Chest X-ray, PA view. Patient: 67 years old, sex M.
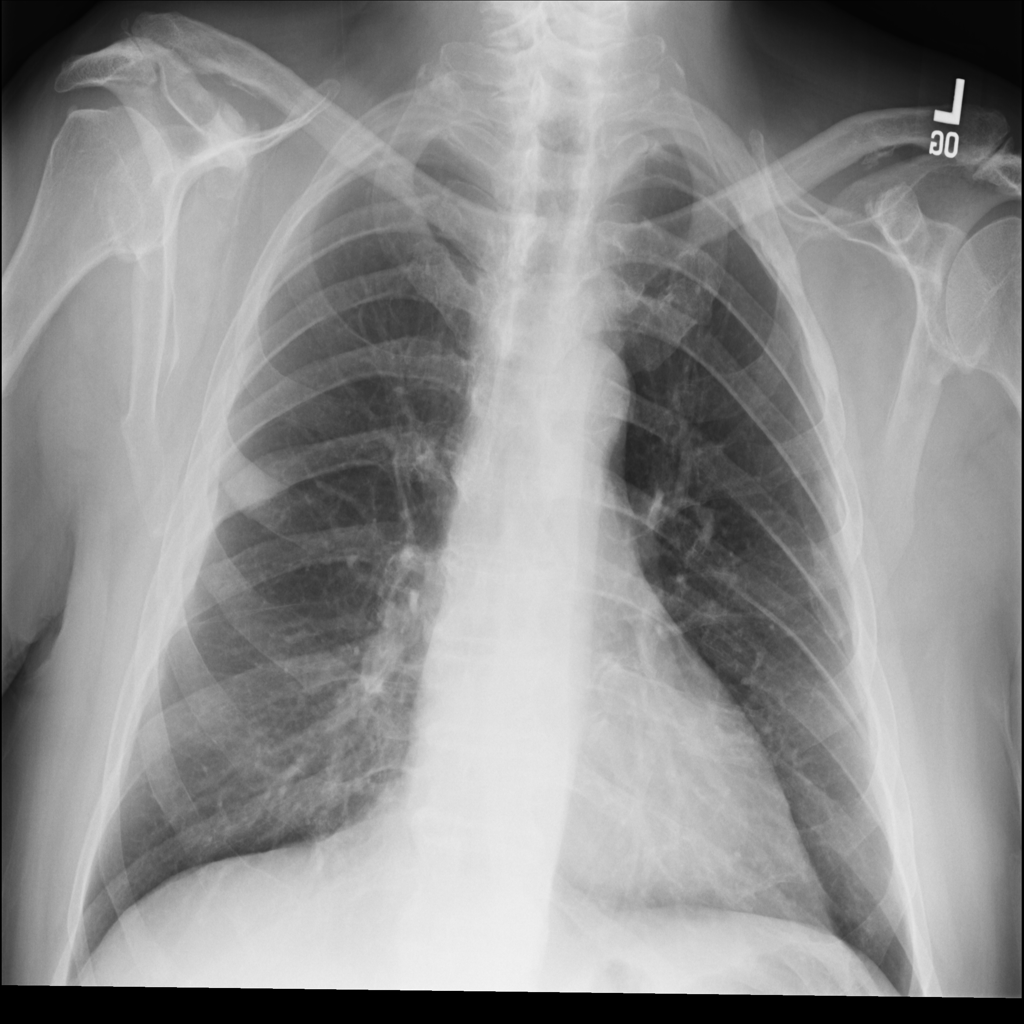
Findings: No Finding